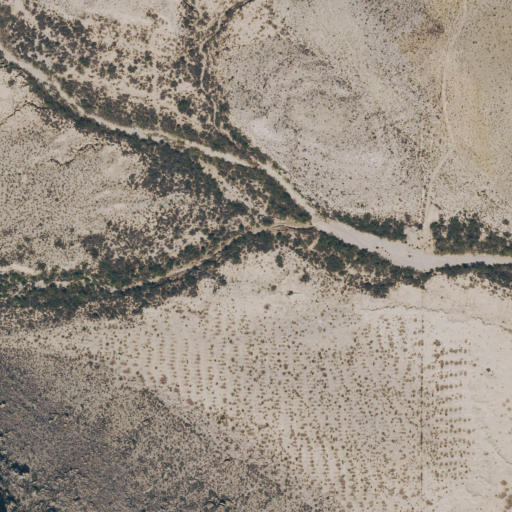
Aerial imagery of valley in Texas named Shular Canyon containing shrub and grassland